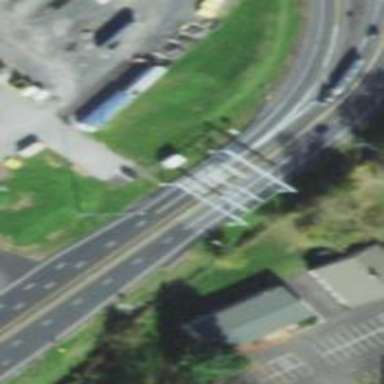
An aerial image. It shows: Toll gantry on the road.